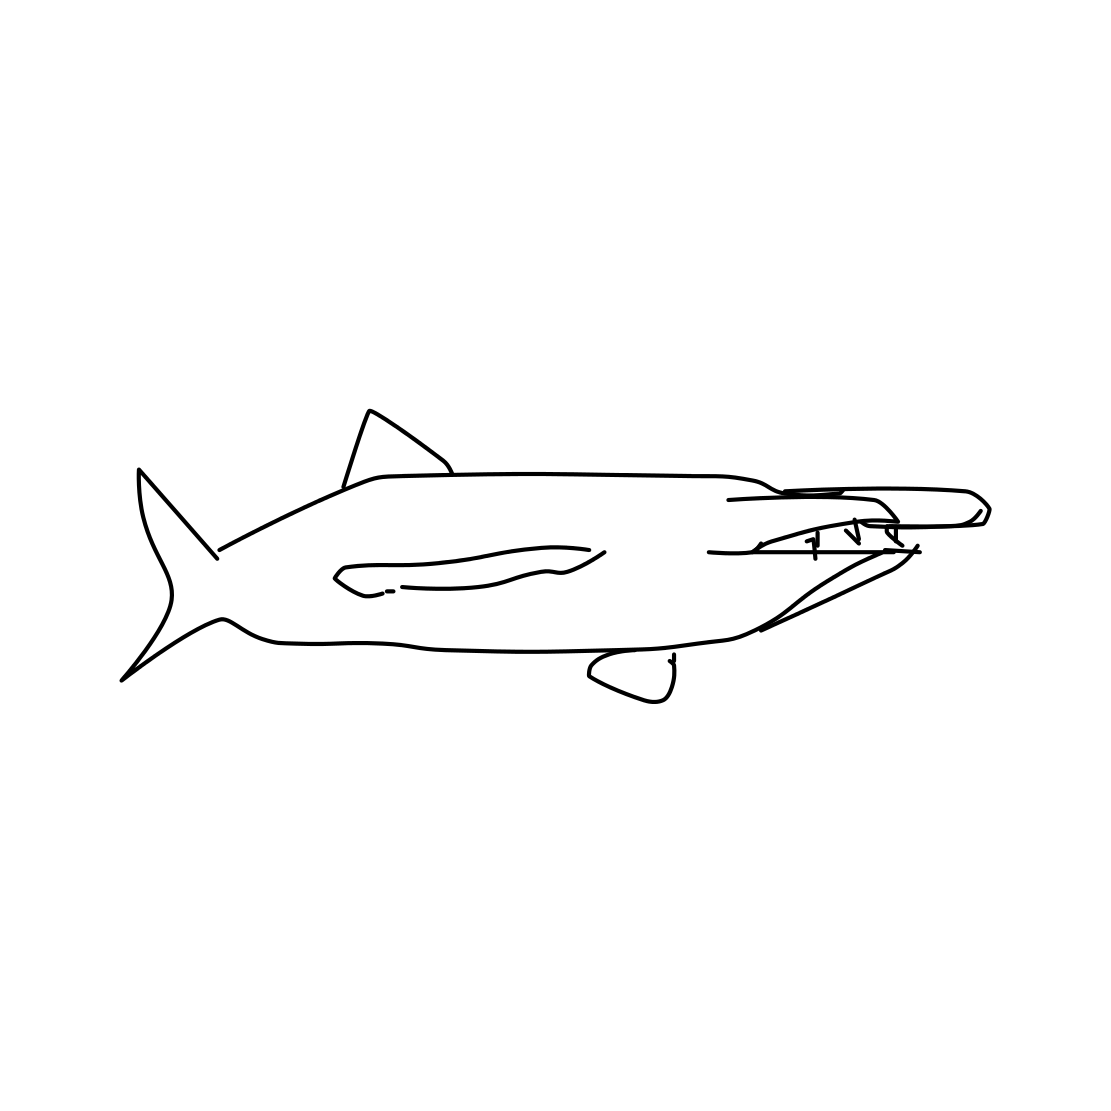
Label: shark